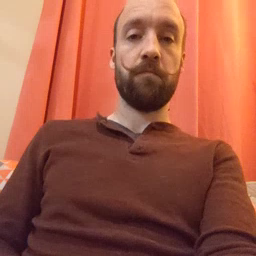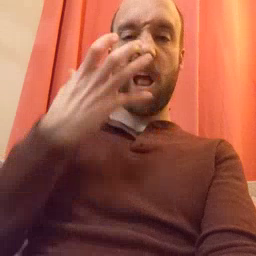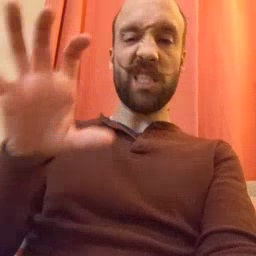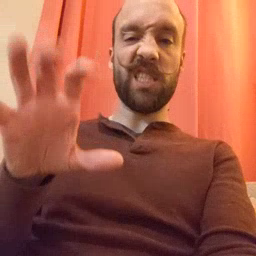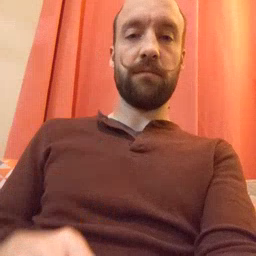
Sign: hot